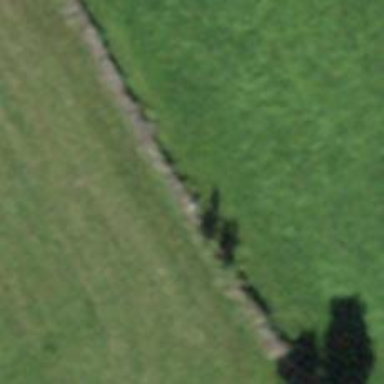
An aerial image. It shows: Dry stone wall barrier.